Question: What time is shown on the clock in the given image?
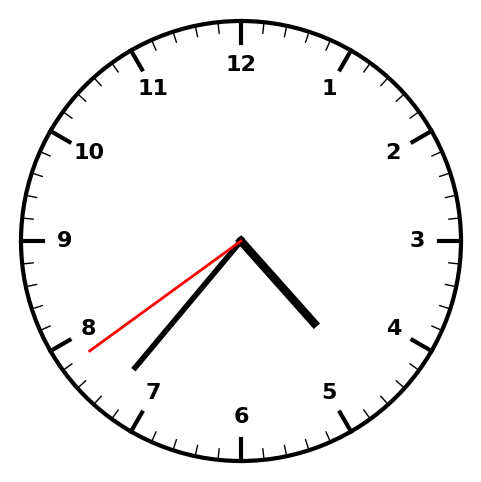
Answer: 04:36:39